Question: some time ago (probably after recent update) I've noticed picture in my chrome changed a bit: everything rendered slightly upscaled and looks blurry. This issue affects everything: tabs, searchbar, bookmarks panel and of course all content in opened pages.
Here is some pic:

As you can see on screenshot, here Firefox window overlaps Chrome window, both of them shows the same page, and you can notice difference in sizes and blurriness. Do you have any ideas how to solve it?
Chrome version: 43.0.2357.130 on Kubuntu 14.04 (64-bit), it has default scale 100%. Also I found some info about <URL>, but this didn't helps me, since there is no DirectWrite settings or something like that in my chrome.
Thanks.
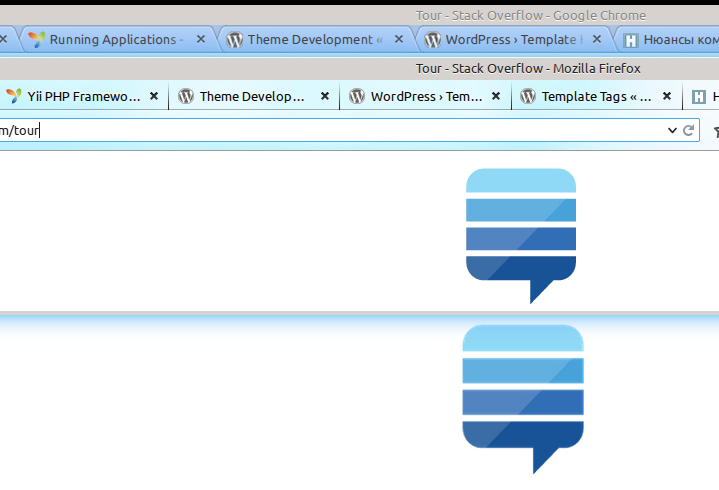
Answer: Some more deeper search gives me a link to chromium <URL>, which describes my situation. And there also I found a solution for me. In brief, you just need to run next console command:
'''
xrandr --dpi 96x96
'''
Hope, this helps somebody.